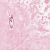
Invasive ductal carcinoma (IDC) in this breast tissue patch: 0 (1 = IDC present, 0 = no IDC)